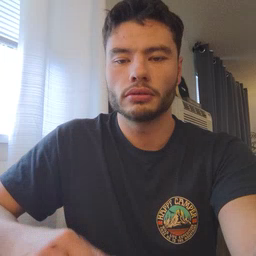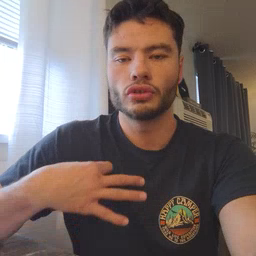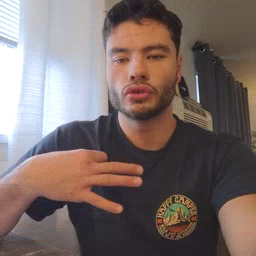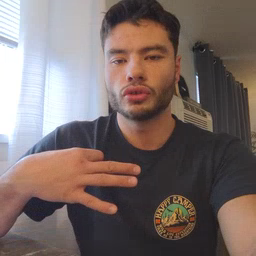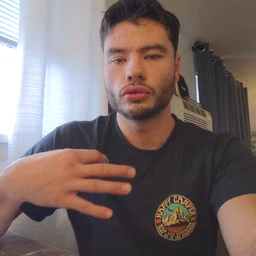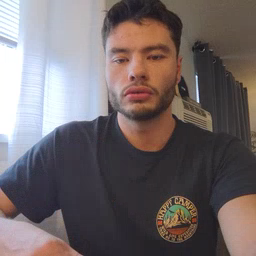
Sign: shirt